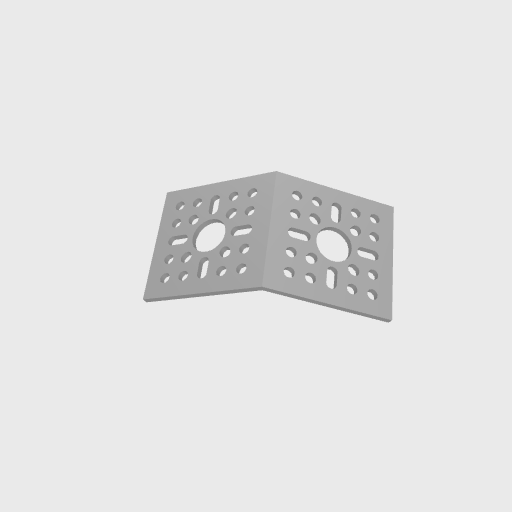
Part: AnglePatternBracket1-1